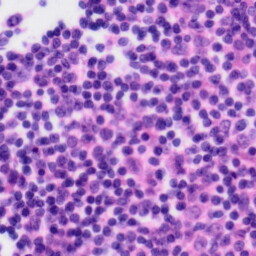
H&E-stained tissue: Tonsil